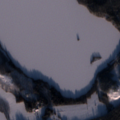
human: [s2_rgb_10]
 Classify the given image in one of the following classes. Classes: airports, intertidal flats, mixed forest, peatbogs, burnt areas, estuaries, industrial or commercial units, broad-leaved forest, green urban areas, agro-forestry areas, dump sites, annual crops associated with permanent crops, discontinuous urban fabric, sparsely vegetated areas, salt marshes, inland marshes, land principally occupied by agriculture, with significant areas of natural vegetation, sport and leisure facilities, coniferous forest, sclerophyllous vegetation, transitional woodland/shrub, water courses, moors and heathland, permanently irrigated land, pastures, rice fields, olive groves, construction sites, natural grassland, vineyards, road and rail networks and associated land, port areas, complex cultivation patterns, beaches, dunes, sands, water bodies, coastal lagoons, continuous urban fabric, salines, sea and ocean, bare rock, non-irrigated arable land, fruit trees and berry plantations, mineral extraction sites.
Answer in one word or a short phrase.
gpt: broad-leaved forest, coniferous forest, mixed forest, water bodies